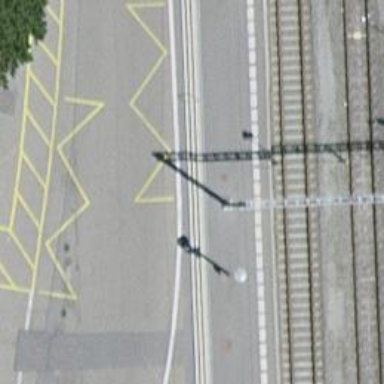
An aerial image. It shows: Platform for public transport.